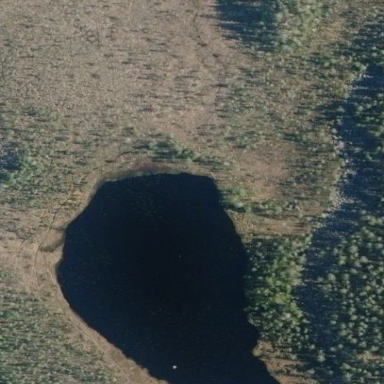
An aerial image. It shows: Peaceful pond surrounded by nature.